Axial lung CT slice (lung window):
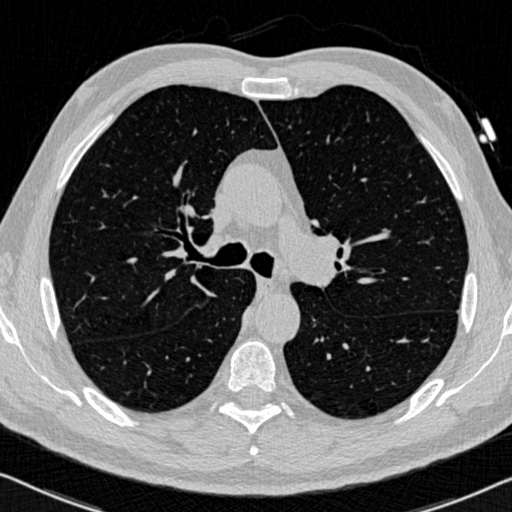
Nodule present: no